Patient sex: M
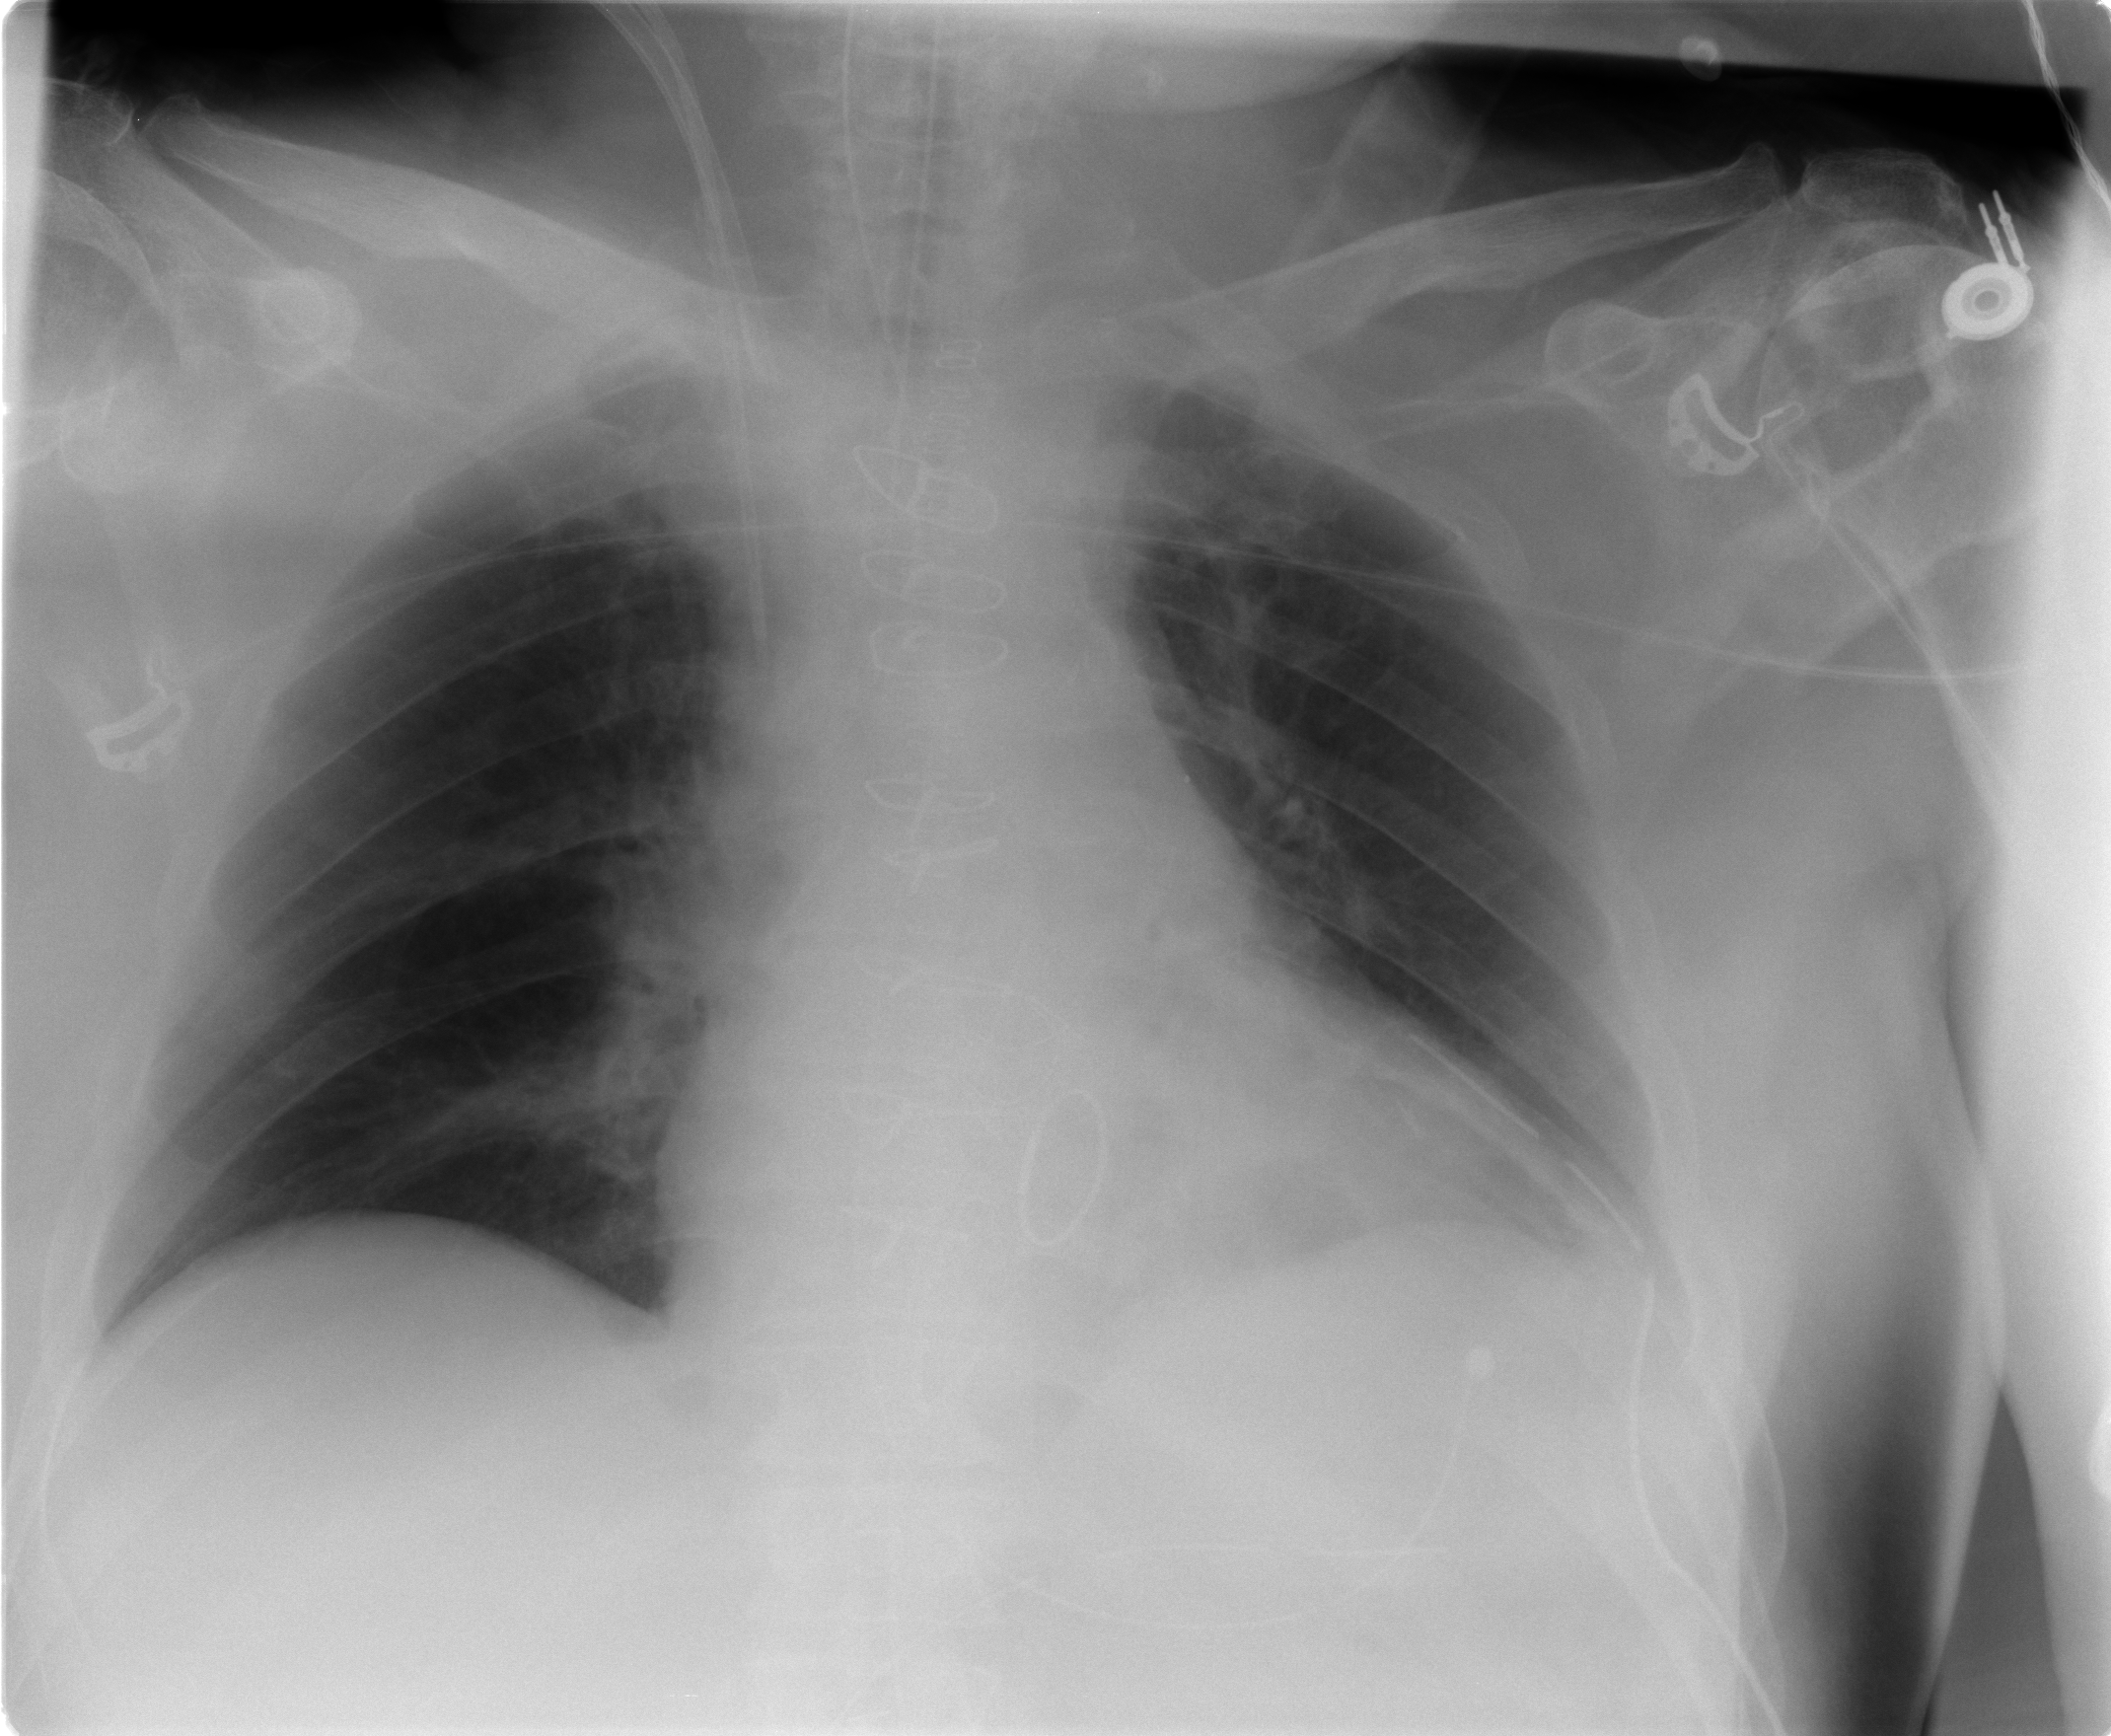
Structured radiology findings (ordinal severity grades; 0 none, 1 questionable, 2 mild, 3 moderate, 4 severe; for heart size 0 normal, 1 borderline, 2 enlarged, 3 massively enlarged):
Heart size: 0
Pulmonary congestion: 2
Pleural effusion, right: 0
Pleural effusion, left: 0
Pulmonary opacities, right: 0
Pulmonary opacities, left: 0
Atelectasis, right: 2
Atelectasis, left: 2